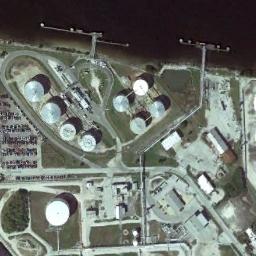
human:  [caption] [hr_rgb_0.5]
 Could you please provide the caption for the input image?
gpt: There are many neatly arranged storage tanks and many pipelines in the factory .

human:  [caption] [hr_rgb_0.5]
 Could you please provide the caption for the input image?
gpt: The storage tanks are surrounded by grass .

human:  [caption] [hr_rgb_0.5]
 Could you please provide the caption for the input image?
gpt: There are many storage tanks on the bare land next to the water .

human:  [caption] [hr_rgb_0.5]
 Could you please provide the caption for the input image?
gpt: There are several rows of buildings next to these storage tanks .

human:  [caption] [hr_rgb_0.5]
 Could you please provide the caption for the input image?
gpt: There are several storage tanks beside the river .